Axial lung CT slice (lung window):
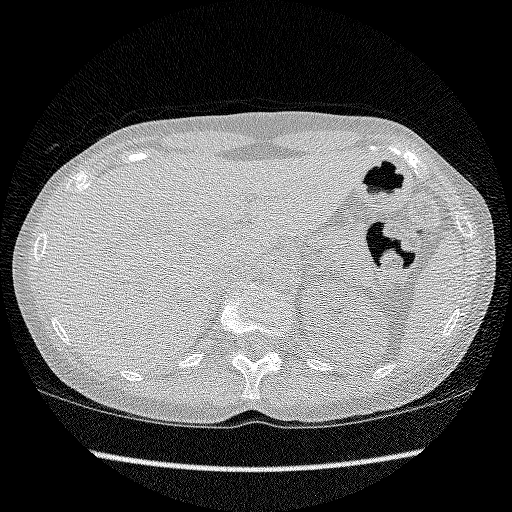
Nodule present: no